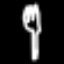
Label: fork